Question: I created a table of radio buttons,user can choose only one radio each col.
I called each col in the same name. for example : I have 20 radios each line, so each col is b1,b2,b3,b4.....b20,the selection working but now i need to send the data to php page to process, now my question is : how i can know for example if I chose @ b4 col one radio, how i can know what line he is ( I have only 4 ).

this is my code:
'''
$row = mysql_fetch_assoc($result);
echo "<table border='1' cellspacing='0' cellpadding='0'>";
/** THEAD **/
echo "<thead ><tr><th>".$StationHeader."</th>
<th>".$OnlineStationHeader."</th>";
for($k=1;$k<=20;$k++)
echo "<th>".$k."</th>";
echo "</tr></thead>";
/** THEAD **/
/** TBODY **/
echo "<tbody>";
for($i=1;$i<=4;$i++)
{
echo "<tr>";
echo "<td>".$i."</td>";
if($row['isWork']==1)
echo "<td bgcolor='green'>ON</td>";
else
echo "<td bgcolor='red'>OFF</td>";
for($j=1;$j<=20;$j++)
{
if($row['b'.$i.''])
echo "<td><input type='radio' name='b".$j."' selected/></td>";
else
echo "<td><input type='radio' name='b".$j."' /></td>";
}
echo "</tr>";
}
echo "</tbody>";
/** TBODY **/
echo "</table>";
'''
Each line is a station ( this represent the table in my database ), now I want to update my table in my database.
1.I need to change the way i name the buttons?
2.On submit how i can know what line the radio button is selected?
p.s ( I didnt insert form tags yet ).
Thanks.
**EDIT - Updated the code **
'''
echo "<form name='bakara' action='updateBakara.php' method='post'>";
echo "<table border='1' cellpadding='12' cellspacing='0' cellpadding='0'>";
/** THEAD **/
echo "<thead ><tr><th>".$StationHeader."</th>
<th>".$OnlineStationHeader."</th>";
for($k=1;$k<=20;$k++)
echo "<th>".$k."</th>";
echo "</tr></thead>";
$j=1;
while ($tableRow = mysql_fetch_assoc($result)) { // Loops 4 times if there are 4 returned rows... etc
echo "<tr>";
$i=0;
foreach ($tableRow as $key => $value) { // Loops 22 times because there are 22 columns
if($i>1){
if($value==1)
echo "<td><input type='radio' name=b".$i." value=".$j." checked/></td>";
else
echo "<td><input type='radio' name=b".$i." value=".$j." /></td>";
}
else{
if($i==1)
if($value==1)
echo "<td bgcolor='green'>ON</td>";
else
echo "<td bgcolor='red'>OFF</td>";
else
echo "<td>".$value."</td>";
}
$i=$i+1;
}
$j=$j+1;
echo "</tr>";
}
echo "</tbody>";
/** TBODY **/
echo "</table>";
echo "<input type='submit' value=".$SendButton." onclick='this.form.submit():'>";
echo "</form>";
'''
when i submit this form, i get error of unknown index b1,b2,b3,b4 there is something wrong in my code?
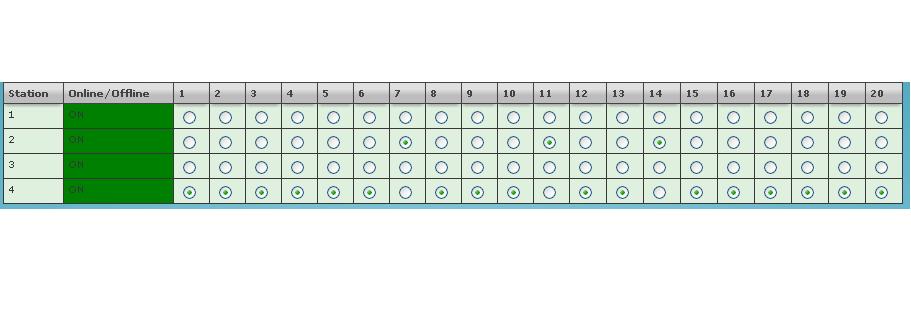
Answer: set values for your radio button in this pattern
'''
name="b1" value="1" | name="b2" value="1" | ....
name="b1" value="2" | name="b2" value="2" | ....
name="b1" value="3" | name="b2" value="3" | ....
name="b1" value="4" | name="b2" value="4" | ....
'''
now get your value in php
'''
$b1_value = $_POST['b1'];
$b2_value = $_POST['b2'];
'''
and update your db